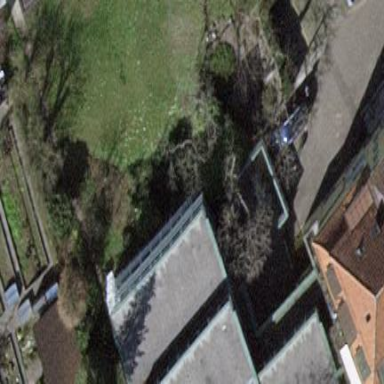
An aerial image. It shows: The building has flat roof that is oriented across.